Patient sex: M
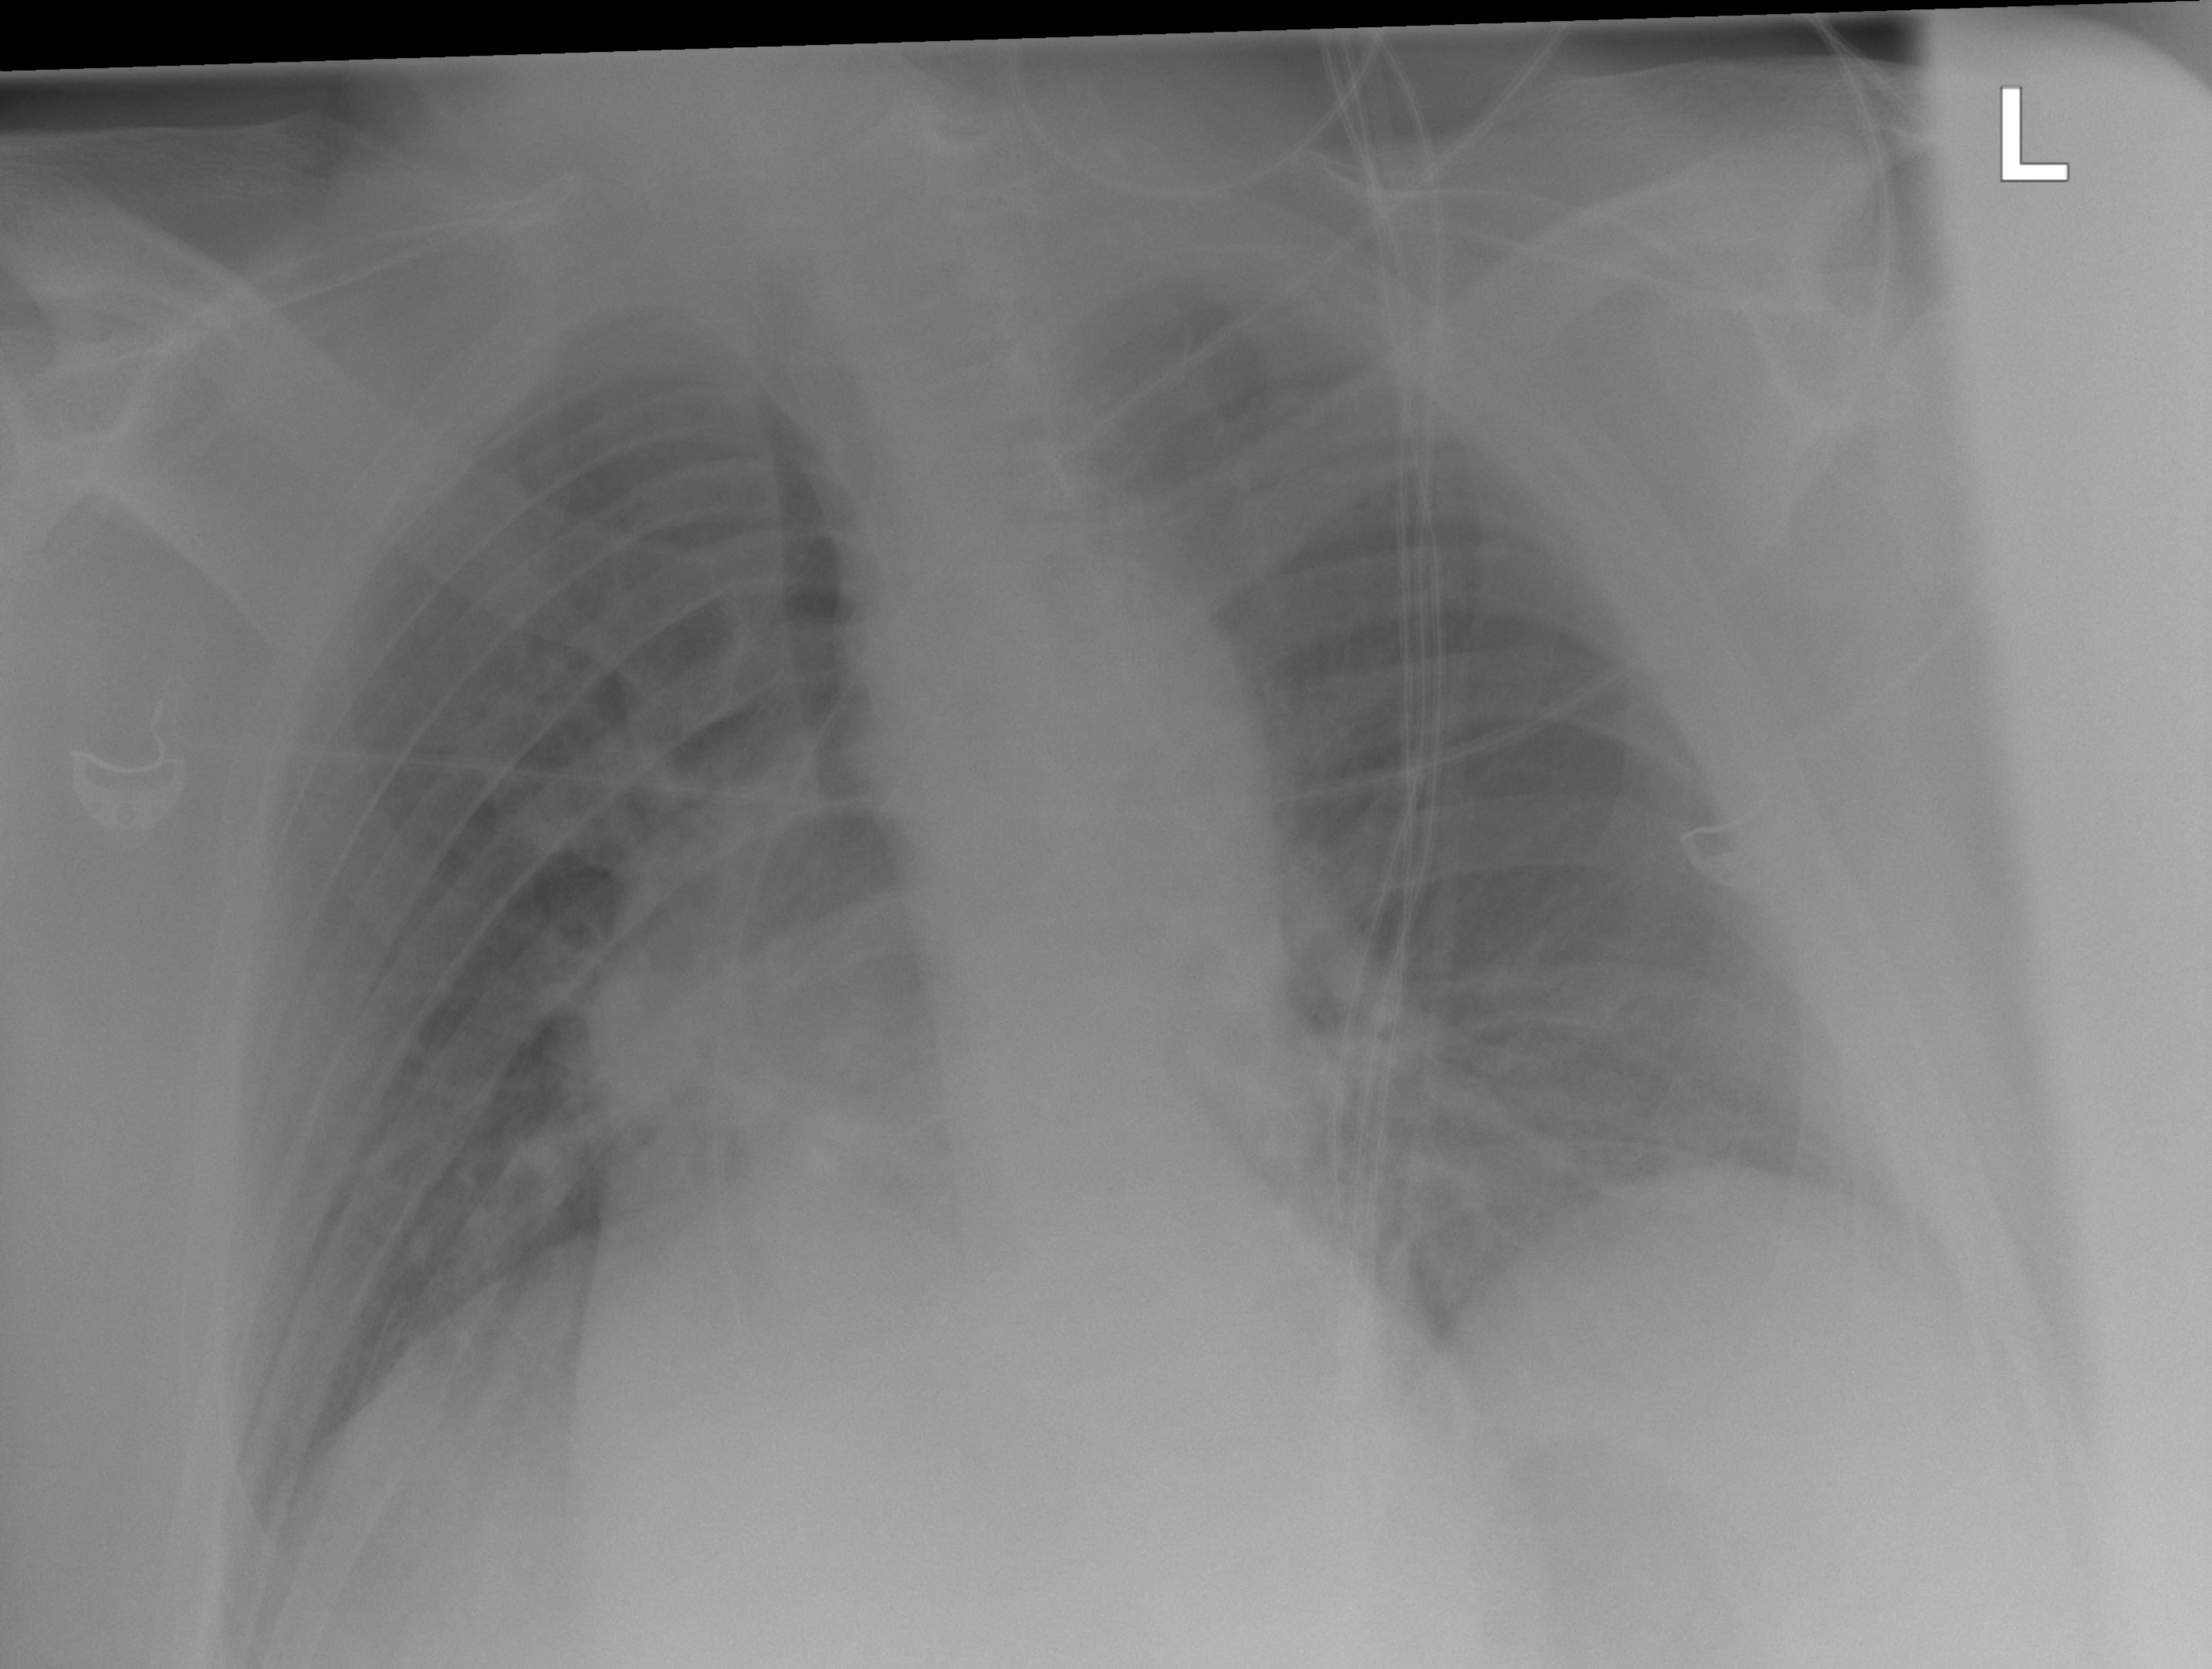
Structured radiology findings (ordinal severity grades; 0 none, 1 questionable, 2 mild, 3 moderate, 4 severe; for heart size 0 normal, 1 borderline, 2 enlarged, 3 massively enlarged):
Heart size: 0
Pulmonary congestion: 0
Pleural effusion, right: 0
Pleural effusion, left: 1
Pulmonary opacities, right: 0
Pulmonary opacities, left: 0
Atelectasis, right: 0
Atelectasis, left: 0